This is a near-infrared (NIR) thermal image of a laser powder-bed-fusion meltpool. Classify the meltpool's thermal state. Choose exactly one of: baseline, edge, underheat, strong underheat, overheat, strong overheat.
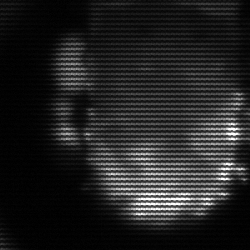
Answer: baseline